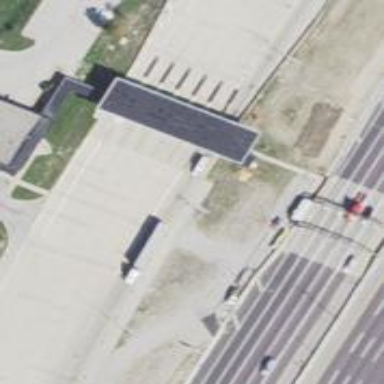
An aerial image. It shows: Toll gantry on the road.